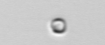
Label: nanoplankton_mix